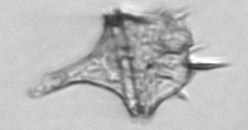
Label: Amylax